Question: Estimate the volume of the 3D prism shown in the image. The result should be rounded to one decimal place. The side length of each grid on the chessboard is 0.5
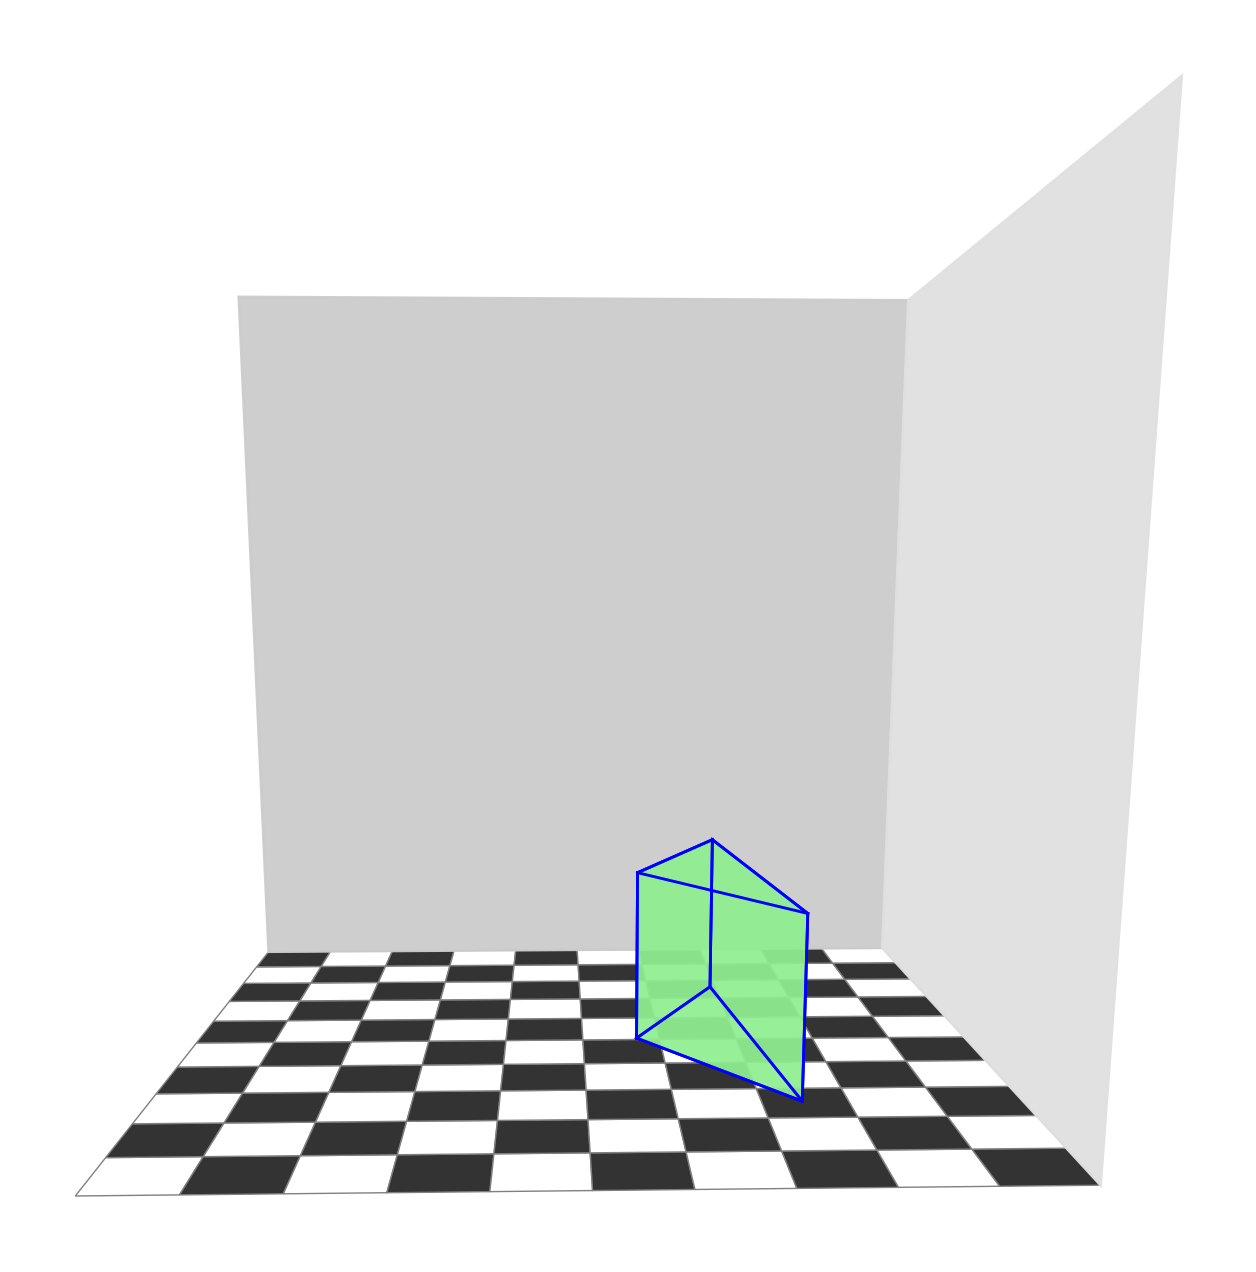
Answer: 1.0